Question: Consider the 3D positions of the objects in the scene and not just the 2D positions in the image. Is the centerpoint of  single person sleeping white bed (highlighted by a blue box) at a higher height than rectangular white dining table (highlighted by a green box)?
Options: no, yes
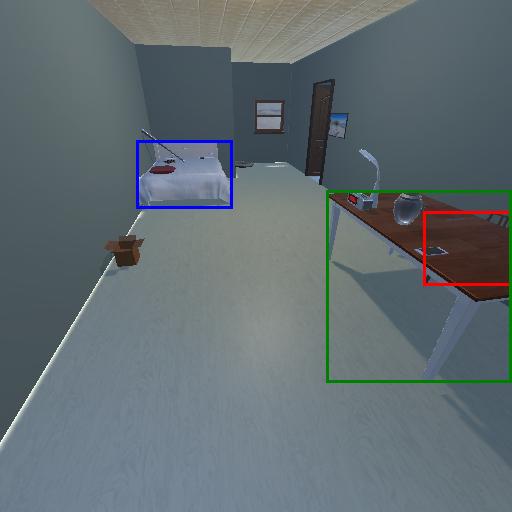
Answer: no